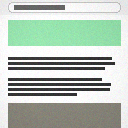
Screen state: on